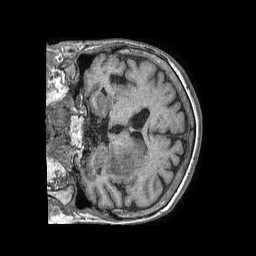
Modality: T1w
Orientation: coronal
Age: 72
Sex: female
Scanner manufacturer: philips
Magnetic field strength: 1.5 T
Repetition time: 0.007773 s
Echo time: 0.003546 s